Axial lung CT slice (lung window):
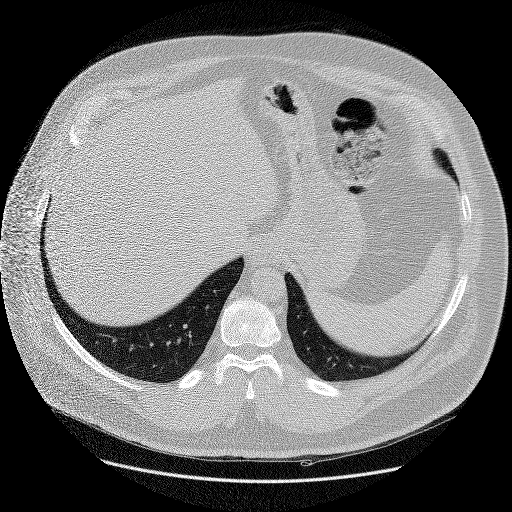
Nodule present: no